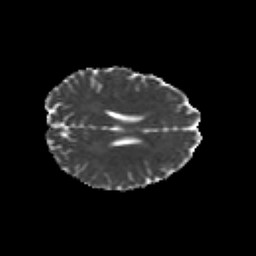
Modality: MD
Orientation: axial
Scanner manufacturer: siemens
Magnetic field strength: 3 T
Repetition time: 6.8 s
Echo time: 0.093 s